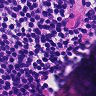
Metastatic tissue present: no